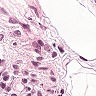
Metastatic tissue present: no